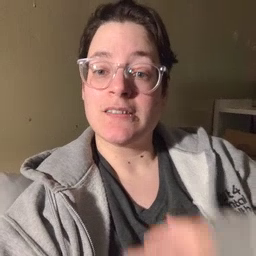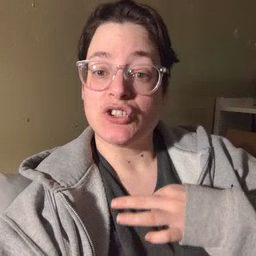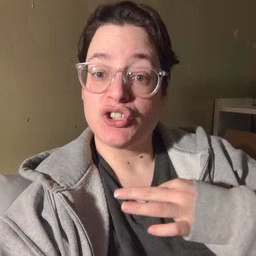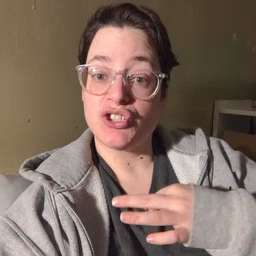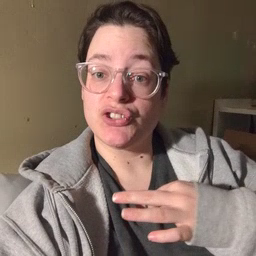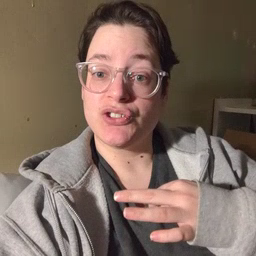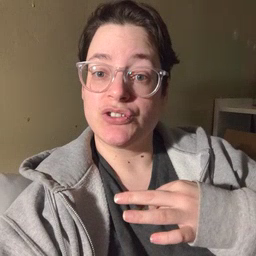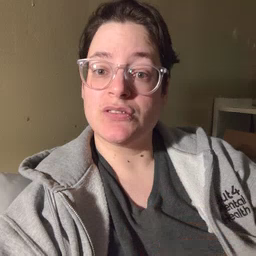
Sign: shirt